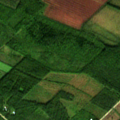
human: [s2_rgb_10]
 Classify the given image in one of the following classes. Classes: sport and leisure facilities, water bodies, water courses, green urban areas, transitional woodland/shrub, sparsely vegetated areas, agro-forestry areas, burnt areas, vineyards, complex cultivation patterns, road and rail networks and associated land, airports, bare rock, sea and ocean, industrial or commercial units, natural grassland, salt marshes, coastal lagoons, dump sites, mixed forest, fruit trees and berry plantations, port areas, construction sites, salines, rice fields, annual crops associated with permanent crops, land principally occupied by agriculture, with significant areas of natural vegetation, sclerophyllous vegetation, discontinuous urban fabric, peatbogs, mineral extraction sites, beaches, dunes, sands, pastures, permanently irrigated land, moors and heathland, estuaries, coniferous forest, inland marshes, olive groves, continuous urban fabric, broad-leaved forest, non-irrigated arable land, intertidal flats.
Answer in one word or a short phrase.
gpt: mixed forest, peatbogs